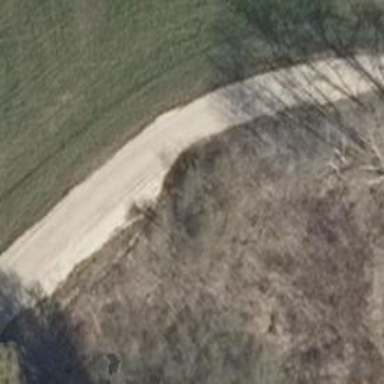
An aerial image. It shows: Sandy track with grade 4 tracktype.